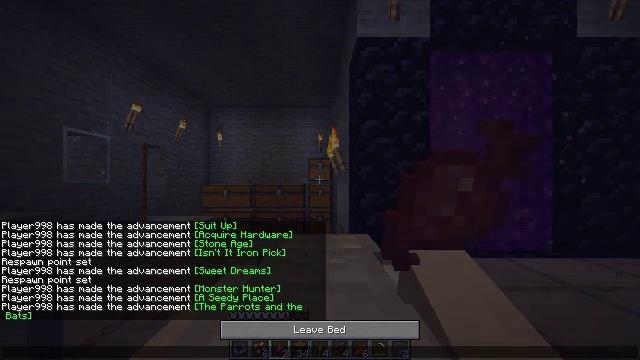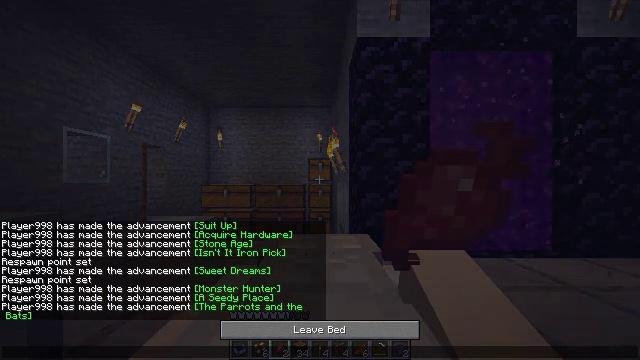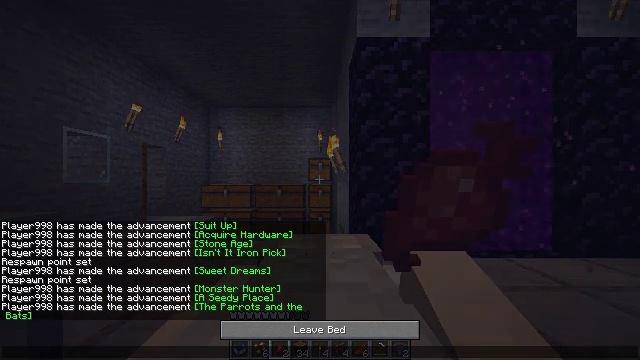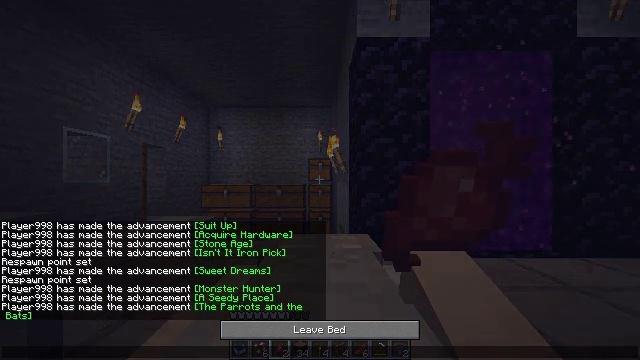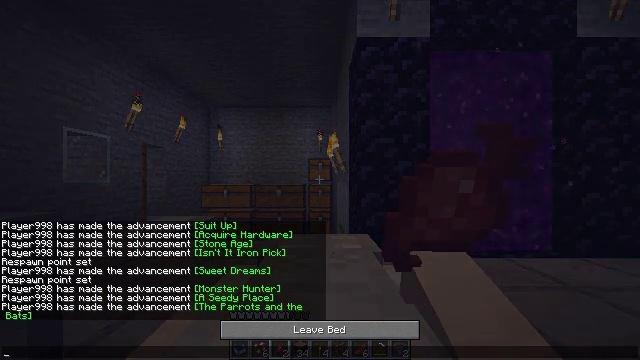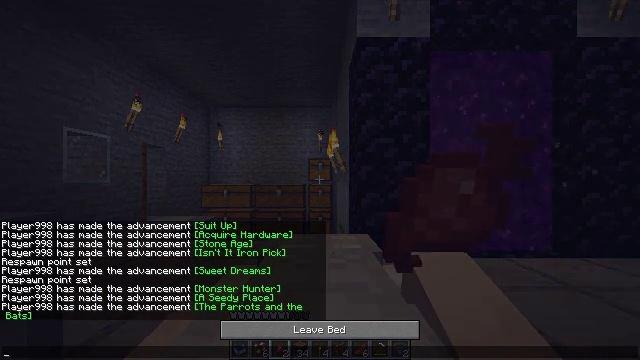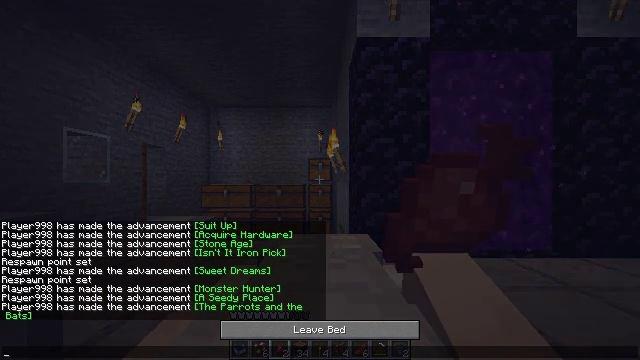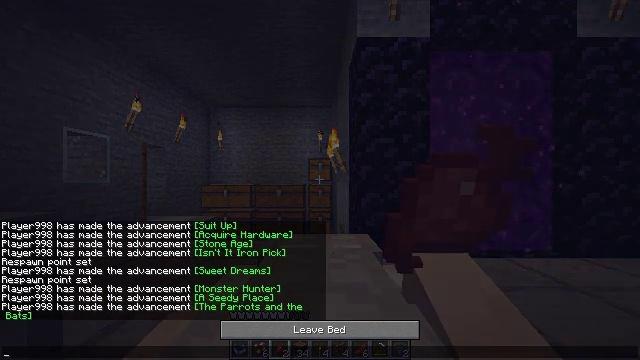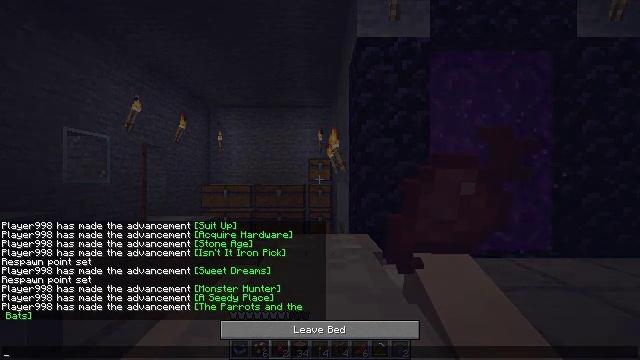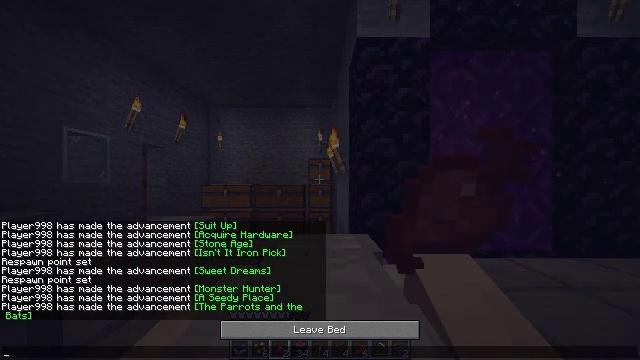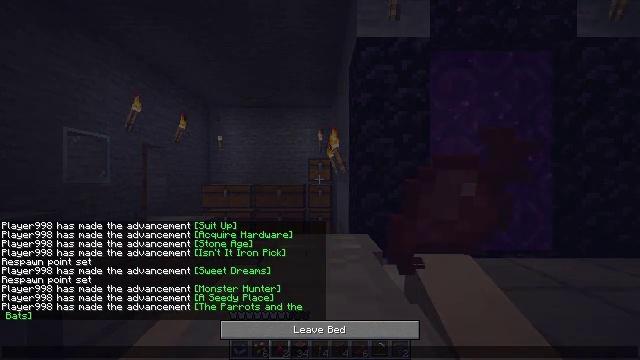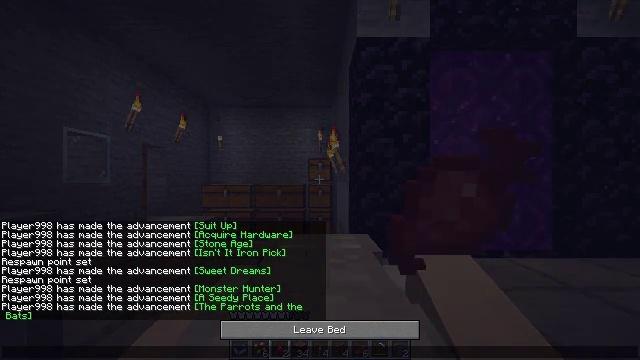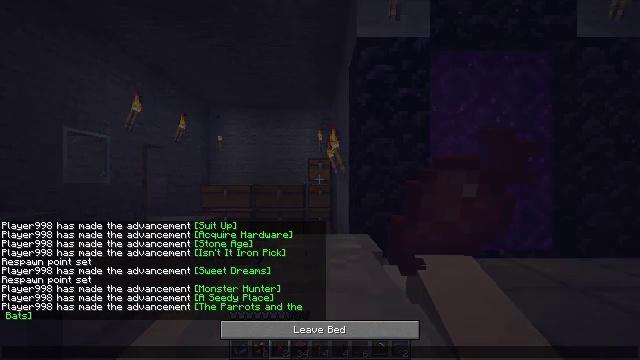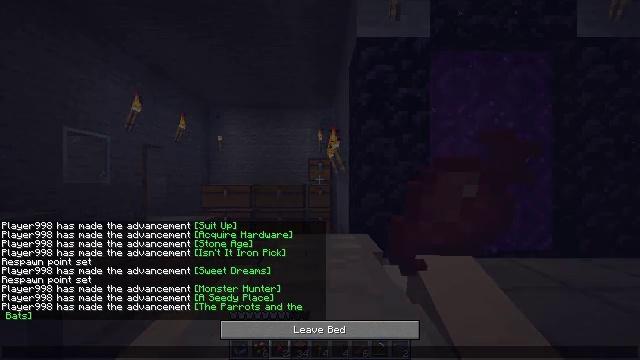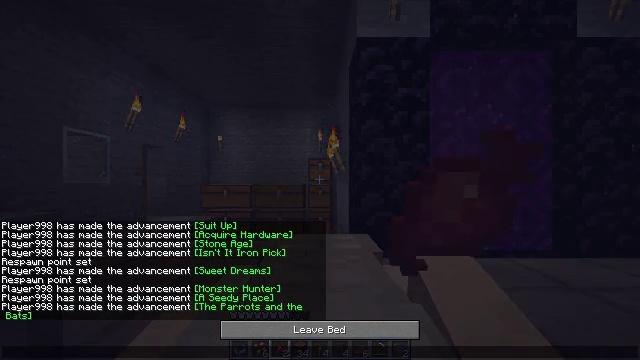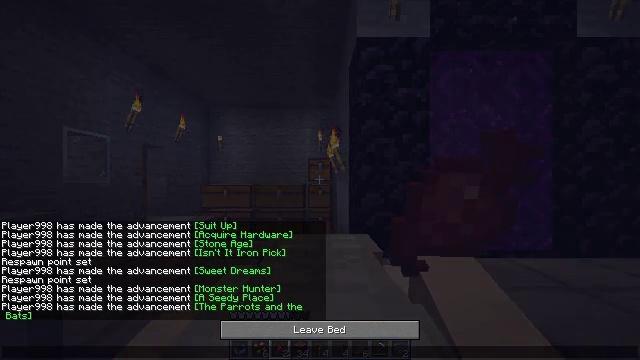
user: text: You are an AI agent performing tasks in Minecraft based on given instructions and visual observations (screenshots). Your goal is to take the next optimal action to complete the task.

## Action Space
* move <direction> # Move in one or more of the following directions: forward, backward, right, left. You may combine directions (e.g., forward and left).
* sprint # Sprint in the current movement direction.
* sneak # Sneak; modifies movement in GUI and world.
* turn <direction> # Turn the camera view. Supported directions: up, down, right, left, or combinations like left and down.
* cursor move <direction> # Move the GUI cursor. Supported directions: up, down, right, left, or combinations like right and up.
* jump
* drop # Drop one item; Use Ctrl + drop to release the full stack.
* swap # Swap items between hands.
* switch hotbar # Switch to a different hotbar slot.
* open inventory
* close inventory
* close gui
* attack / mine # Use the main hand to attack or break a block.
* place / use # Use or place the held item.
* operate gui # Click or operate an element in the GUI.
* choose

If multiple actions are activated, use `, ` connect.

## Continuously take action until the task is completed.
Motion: motion action
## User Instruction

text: Harvest beetroots from the farm.
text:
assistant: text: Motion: no_op
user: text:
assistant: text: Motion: no_op
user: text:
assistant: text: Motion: no_op
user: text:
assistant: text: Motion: no_op
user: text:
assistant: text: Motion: no_op
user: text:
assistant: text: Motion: no_op
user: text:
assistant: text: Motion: no_op
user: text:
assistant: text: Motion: no_op
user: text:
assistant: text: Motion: no_op
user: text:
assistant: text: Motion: no_op
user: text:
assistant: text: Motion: no_op
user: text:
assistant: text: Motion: no_op
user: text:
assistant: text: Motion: no_op
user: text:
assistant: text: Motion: no_op
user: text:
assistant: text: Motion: no_op
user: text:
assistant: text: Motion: no_op
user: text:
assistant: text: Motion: no_op
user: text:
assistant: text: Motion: no_op
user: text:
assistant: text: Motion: no_op
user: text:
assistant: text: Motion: no_op
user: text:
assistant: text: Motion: no_op
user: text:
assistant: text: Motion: no_op
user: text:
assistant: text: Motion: no_op
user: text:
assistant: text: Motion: no_op
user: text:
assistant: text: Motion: no_op
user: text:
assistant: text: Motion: no_op
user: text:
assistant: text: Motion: no_op
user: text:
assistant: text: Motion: no_op
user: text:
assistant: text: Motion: no_op
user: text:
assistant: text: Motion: no_op